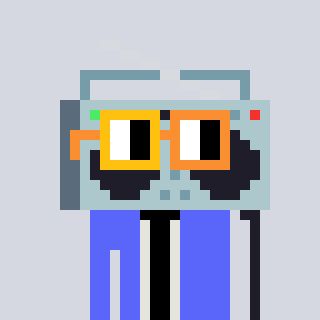
a pixel art character with square yellow and orange glasses, a boombox-shaped head and a purple-colored body on a cool background